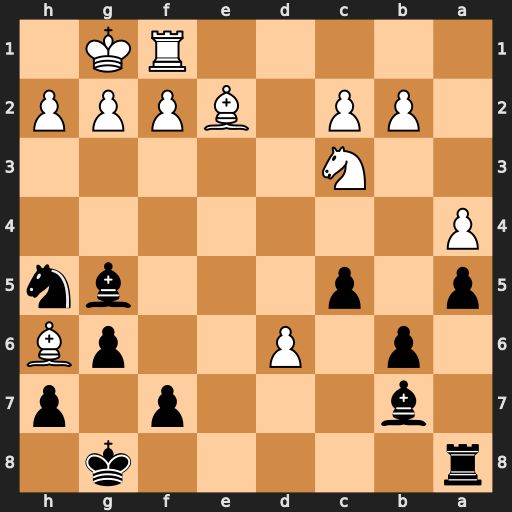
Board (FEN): r5k1/1b3p1p/1p1P2pB/p1p3bn/P7/2N5/1PP1BPPP/5RK1
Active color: b
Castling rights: -
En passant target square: -
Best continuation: Bxh6 Bxh5 gxh5